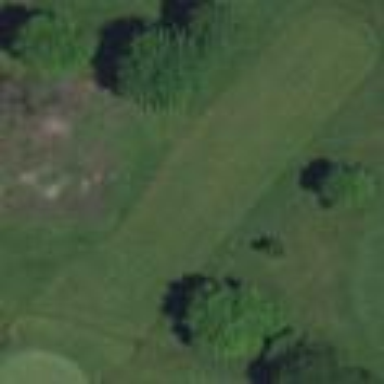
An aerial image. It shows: Grassy area designated as golf fairway.